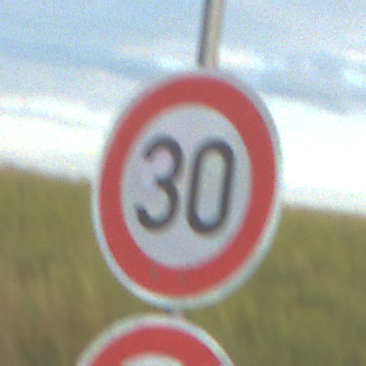
Verkehrszeichen: Geschwindigkeit30
Zusatzzeichen unten: UeberholverbotKraftfahrzeuge
Umgebung: Outdoor, RoadRail
Tageszeit: SunriseSunset
Wetter: PartlyCloudy
Licht: Natural
Jahreszeit: NotSpecified
Kontrast: MediumContrast